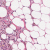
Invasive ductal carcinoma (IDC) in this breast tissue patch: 0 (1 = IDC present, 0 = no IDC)